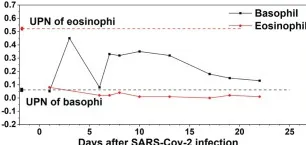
The profile of white blood cell (WBC), hemoglobin (HGB), platelet (PLT), prothrombin time (PT), and activated partial thromboplastin time (APTT) of the patient during the therapy course of COVID-19. (B) Basophil and eosinophil.
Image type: pathology (immunostaining)